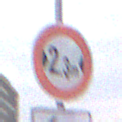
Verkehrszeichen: TatsaechlicheBreite2Komma3
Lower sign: RichtungsangabeDurchPfeile2
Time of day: MorningAfternoon
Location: Outdoor (Urban)
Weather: Overcast
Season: NotSpecified
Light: Natural